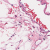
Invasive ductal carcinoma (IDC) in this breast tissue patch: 0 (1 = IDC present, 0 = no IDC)